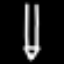
Label: pencil